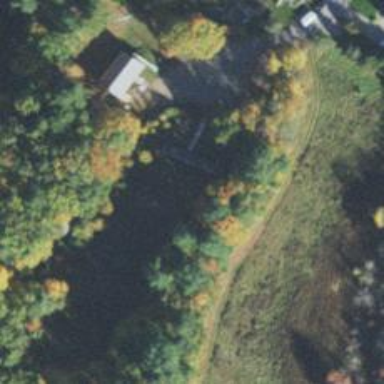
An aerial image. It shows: Building used for shooting sports.